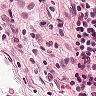
Metastatic tissue present: yes